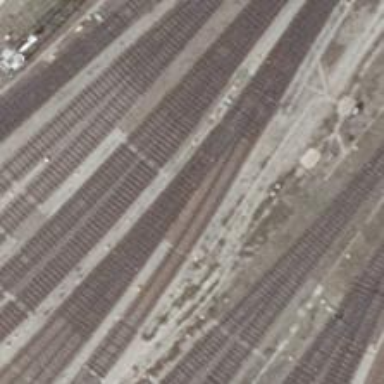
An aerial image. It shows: Railway switch.